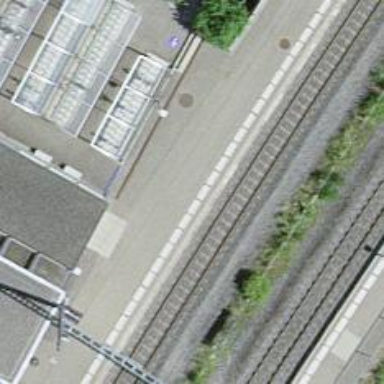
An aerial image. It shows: Stop for light rail public transport on the railway.